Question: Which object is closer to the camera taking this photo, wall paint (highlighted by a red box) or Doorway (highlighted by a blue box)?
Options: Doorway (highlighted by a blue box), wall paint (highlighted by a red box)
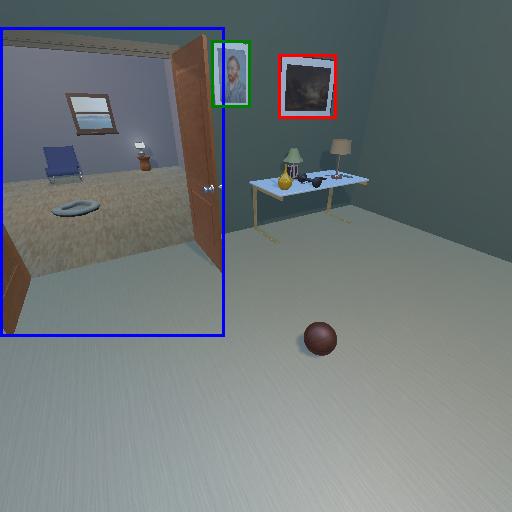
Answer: Doorway (highlighted by a blue box)